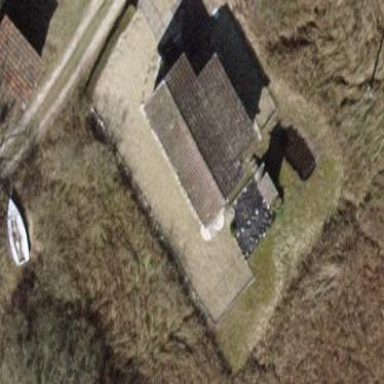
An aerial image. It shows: Simple house.